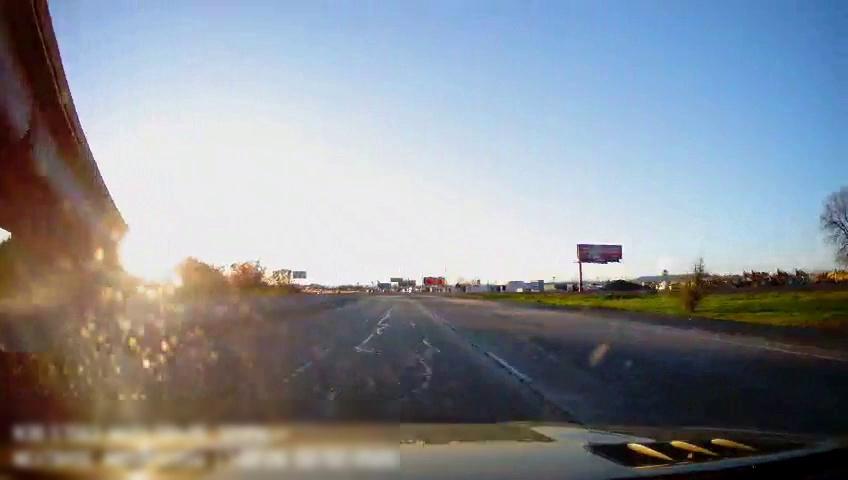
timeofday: Day
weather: Sunny
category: Drivable Space
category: Lanes | Alternate Lane
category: Lanes | Current Lane
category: Lanes | Current Lane
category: Lanes | Alternate Lane
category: Traffic | Signs